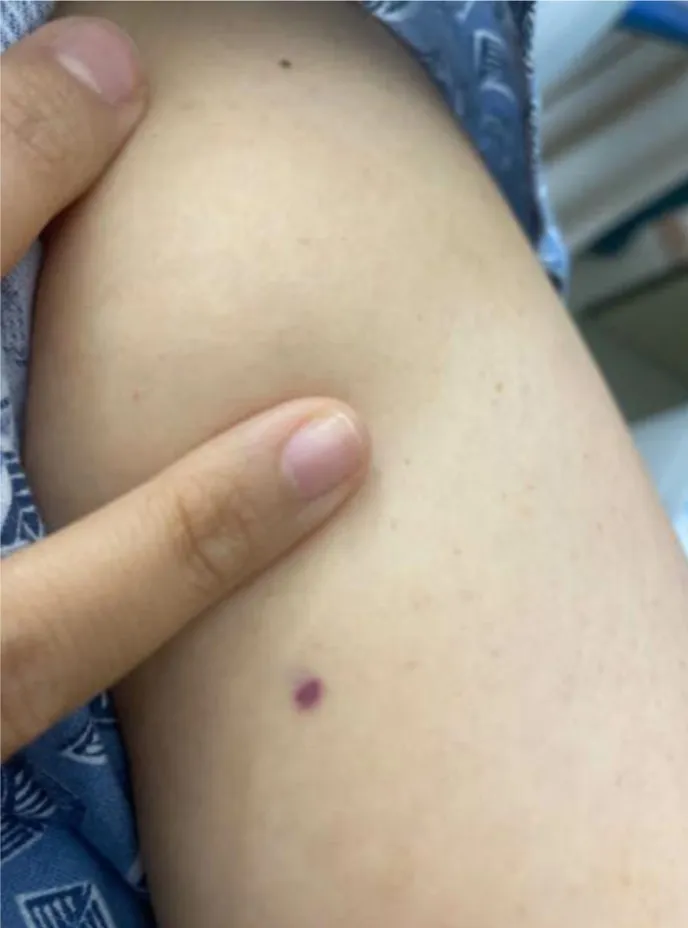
3 x 3 mm violaceous lesion of left volar arm.
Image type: medical_photograph (skin_photograph)